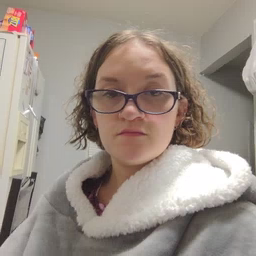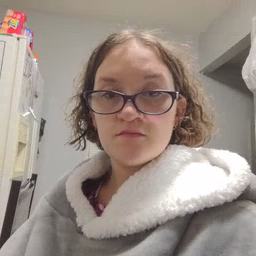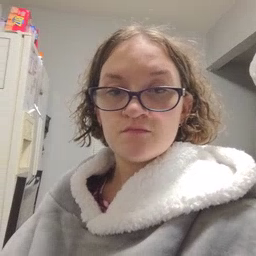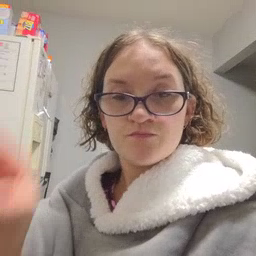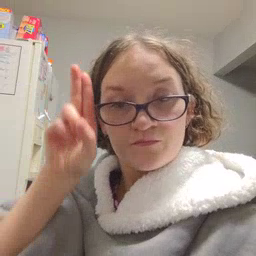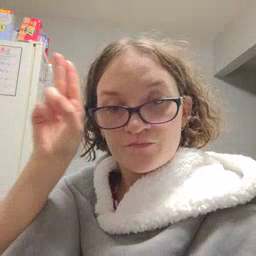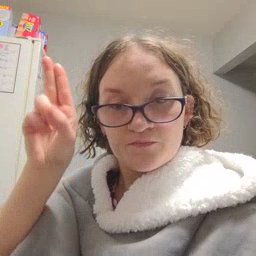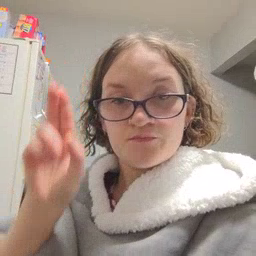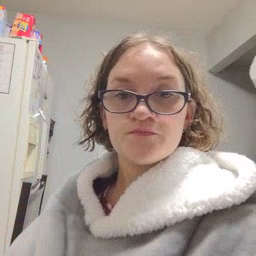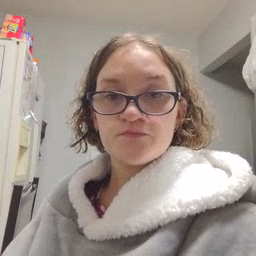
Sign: uncle